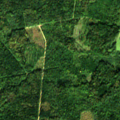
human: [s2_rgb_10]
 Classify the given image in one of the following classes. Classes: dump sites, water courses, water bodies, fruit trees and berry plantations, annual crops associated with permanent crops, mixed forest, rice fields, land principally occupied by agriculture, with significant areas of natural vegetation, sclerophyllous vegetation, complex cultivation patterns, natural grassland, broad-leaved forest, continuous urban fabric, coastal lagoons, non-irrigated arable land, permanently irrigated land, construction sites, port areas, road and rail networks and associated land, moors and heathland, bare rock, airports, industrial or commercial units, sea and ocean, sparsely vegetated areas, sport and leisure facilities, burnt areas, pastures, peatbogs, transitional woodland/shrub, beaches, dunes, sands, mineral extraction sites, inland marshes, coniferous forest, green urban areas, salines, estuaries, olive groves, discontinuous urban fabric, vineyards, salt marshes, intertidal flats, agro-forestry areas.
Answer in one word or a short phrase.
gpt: pastures, broad-leaved forest, mixed forest